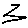
Label: zigzag